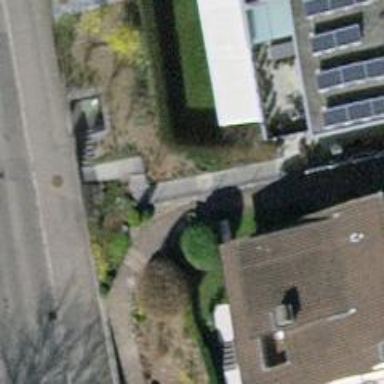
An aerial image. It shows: Footway surfaced with paving stones.